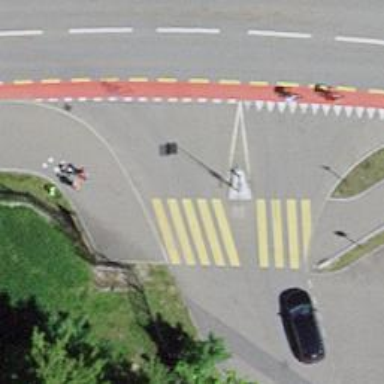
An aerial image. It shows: Marked road crossing.